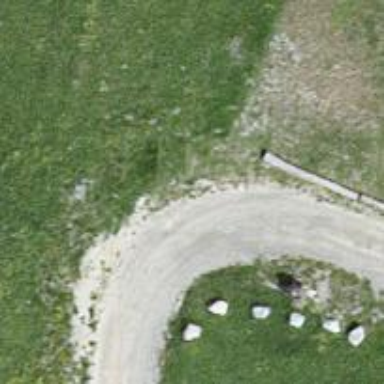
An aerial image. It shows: Service road with unpaved surface of grade3.